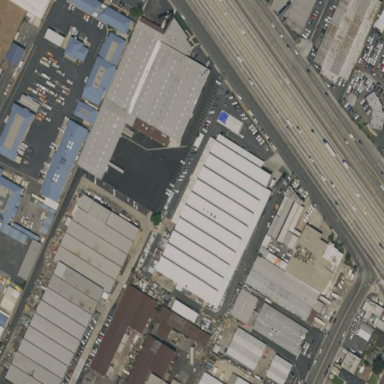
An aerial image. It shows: Warehouse.